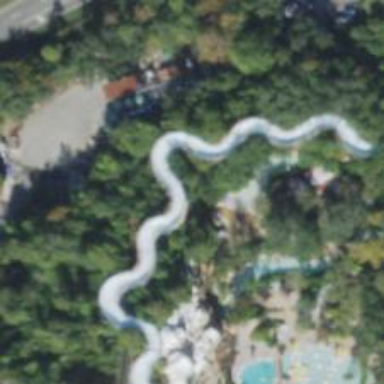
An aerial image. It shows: Family rafting water slide attraction.